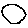
Label: circle